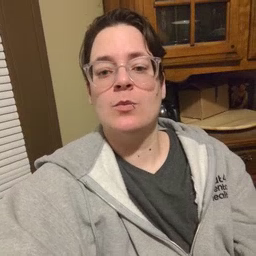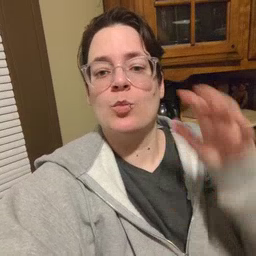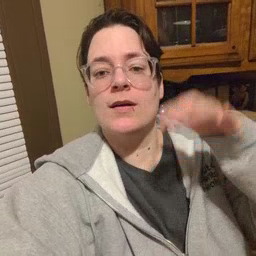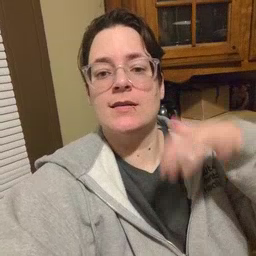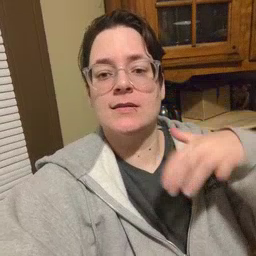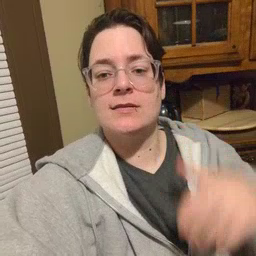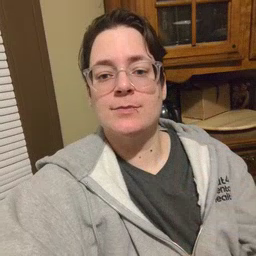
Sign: rain